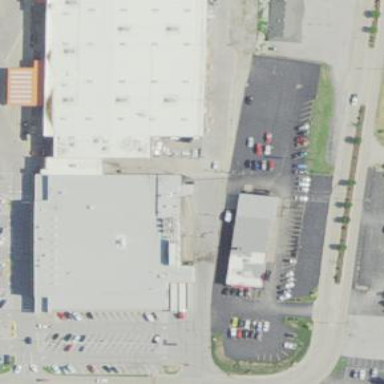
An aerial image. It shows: Supermarket located in building.